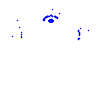
Particle: pion